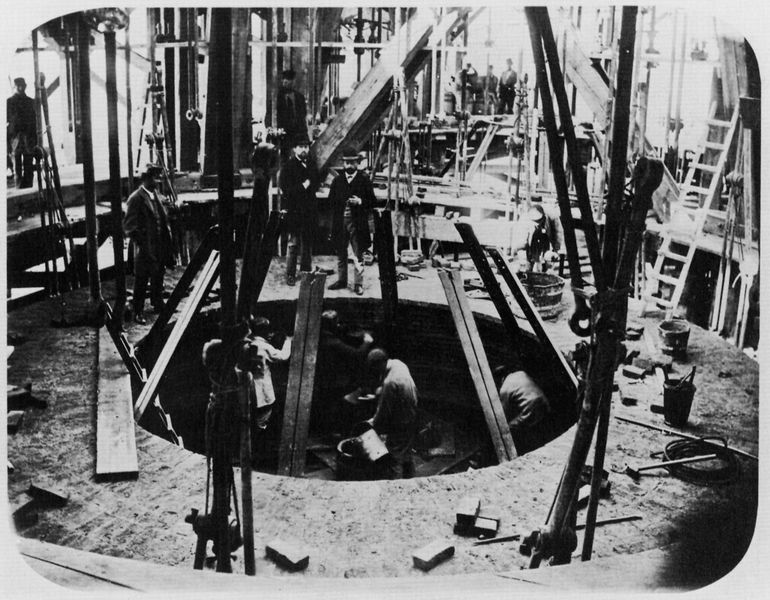
Titel: Rheinbrücken-Baustelle bei Hamm. Mauerwerk der Senkglocken
Künstler: Deutscher Photograph
Standort: Berlin
Institution: Technische Universität, Plansammlung
Schlagwörter: dunkel, mann, schatten, weiß, menschen, ausschnitt, fenster, glas, grau, hell, holz, hüte, licht, männer, pfeiler, schwarz, stützen, haus, herren, leute, zylinder, anzug, anzüge, bart, bärte, mensch, stein, steine, gitter, sonne, bühne, arbeit, brunnen, kreis, rund, turm, kübel, pflaster, zuschauer, arbeiten, ziegel, latten, arbeiter, figuren, grube, industrie, leiter, seile, metall, balken, stufen, besen, bretter, foto, fotografie, photographie, wei, eisen, gerüst, stangen, sprossen, brett, schwarz-weiss, loch, uniform, ketten, menschenschlange, photo, ziegelsteine, handwerk, handwerker, werkstatt, werkzeug, industrialisierung, konstruktion, graben, ereignis, lich, stange, eimer, guss, fotographie, stahl, aufnahme, bau, hölzer, tunnel, bauen, historisch, backsteine, giessen, architekten, baustelle, fundament, schwarzwei, bauherr, kirchenbau, labor, ausgrabung, hokz, schacht, bohle, schütten, bauarbeiter, bauarbeit, turmbau, geräte, reis, leitern, gerüste, motor, holu, grundstein, baugrube, gerätschaften, locj, barcellona, bohrloch, ingenieure, 1850, personen, hjintergrund, hauba, vbrunnen, scxhacht, mauerloch, leidern, lcoh